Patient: sex F, age 36
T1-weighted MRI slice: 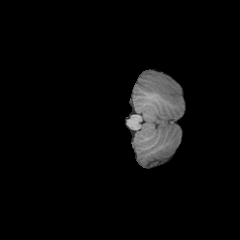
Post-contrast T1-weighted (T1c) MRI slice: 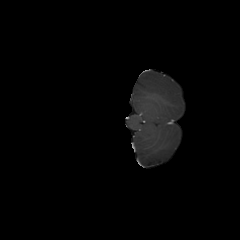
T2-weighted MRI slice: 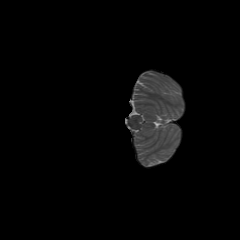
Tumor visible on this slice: no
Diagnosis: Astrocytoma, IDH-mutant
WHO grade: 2